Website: bh-photo
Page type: billing-address
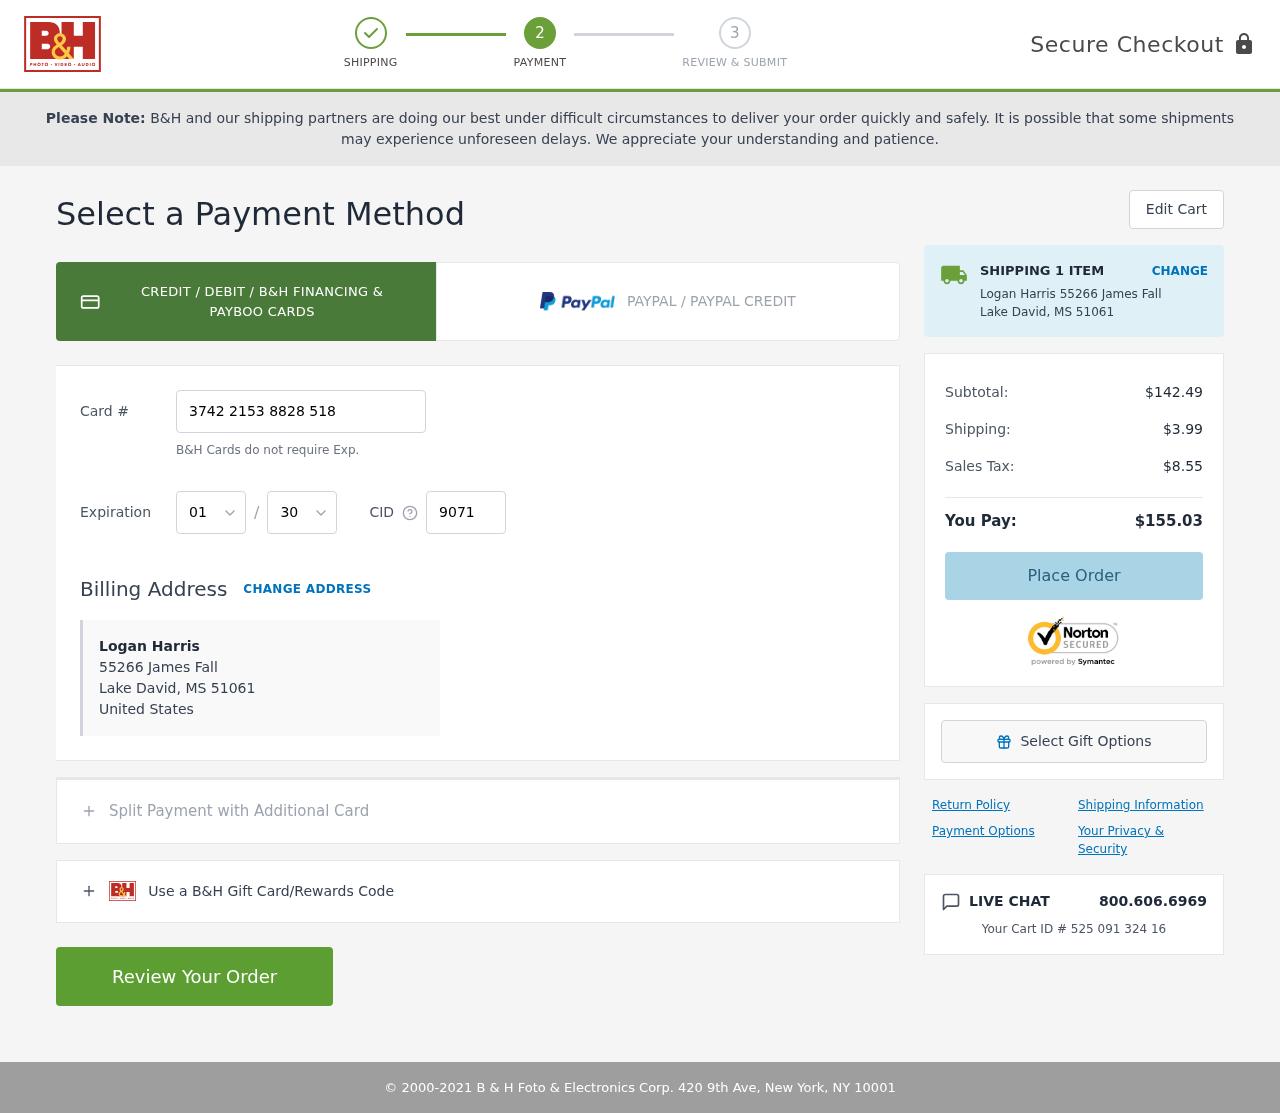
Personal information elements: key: PII_CARD_CVV
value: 9071
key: PII_CARD_EXPIRY_MONTH
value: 01
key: PII_CARD_EXPIRY_YEAR
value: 30
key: PII_CARD_NUMBER
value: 3742 2153 8828 518
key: PII_CITY
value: Lake David
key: PII_COUNTRY
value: United States
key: PII_FULLNAME
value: Logan Harris
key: PII_POSTCODE
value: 51061
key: PII_STATE_ABBR
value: MS
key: PII_STREET
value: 55266 James Fall
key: PII_FULLNAME2
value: Logan Harris
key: PII_STREET2
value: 55266 James Fall
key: PII_CITY_STATE_ZIP2
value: Lake David, MS
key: PII_POSTCODE2
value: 51061
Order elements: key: ORDER_NUM_ITEMS
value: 1
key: ORDER_SUBTOTAL
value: $142.49
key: ORDER_SHIPPING_COST
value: $3.99
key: ORDER_TAX
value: $8.55
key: ORDER_TOTAL
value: $155.03
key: ORDER_ID
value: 525 091 324 16